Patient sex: F
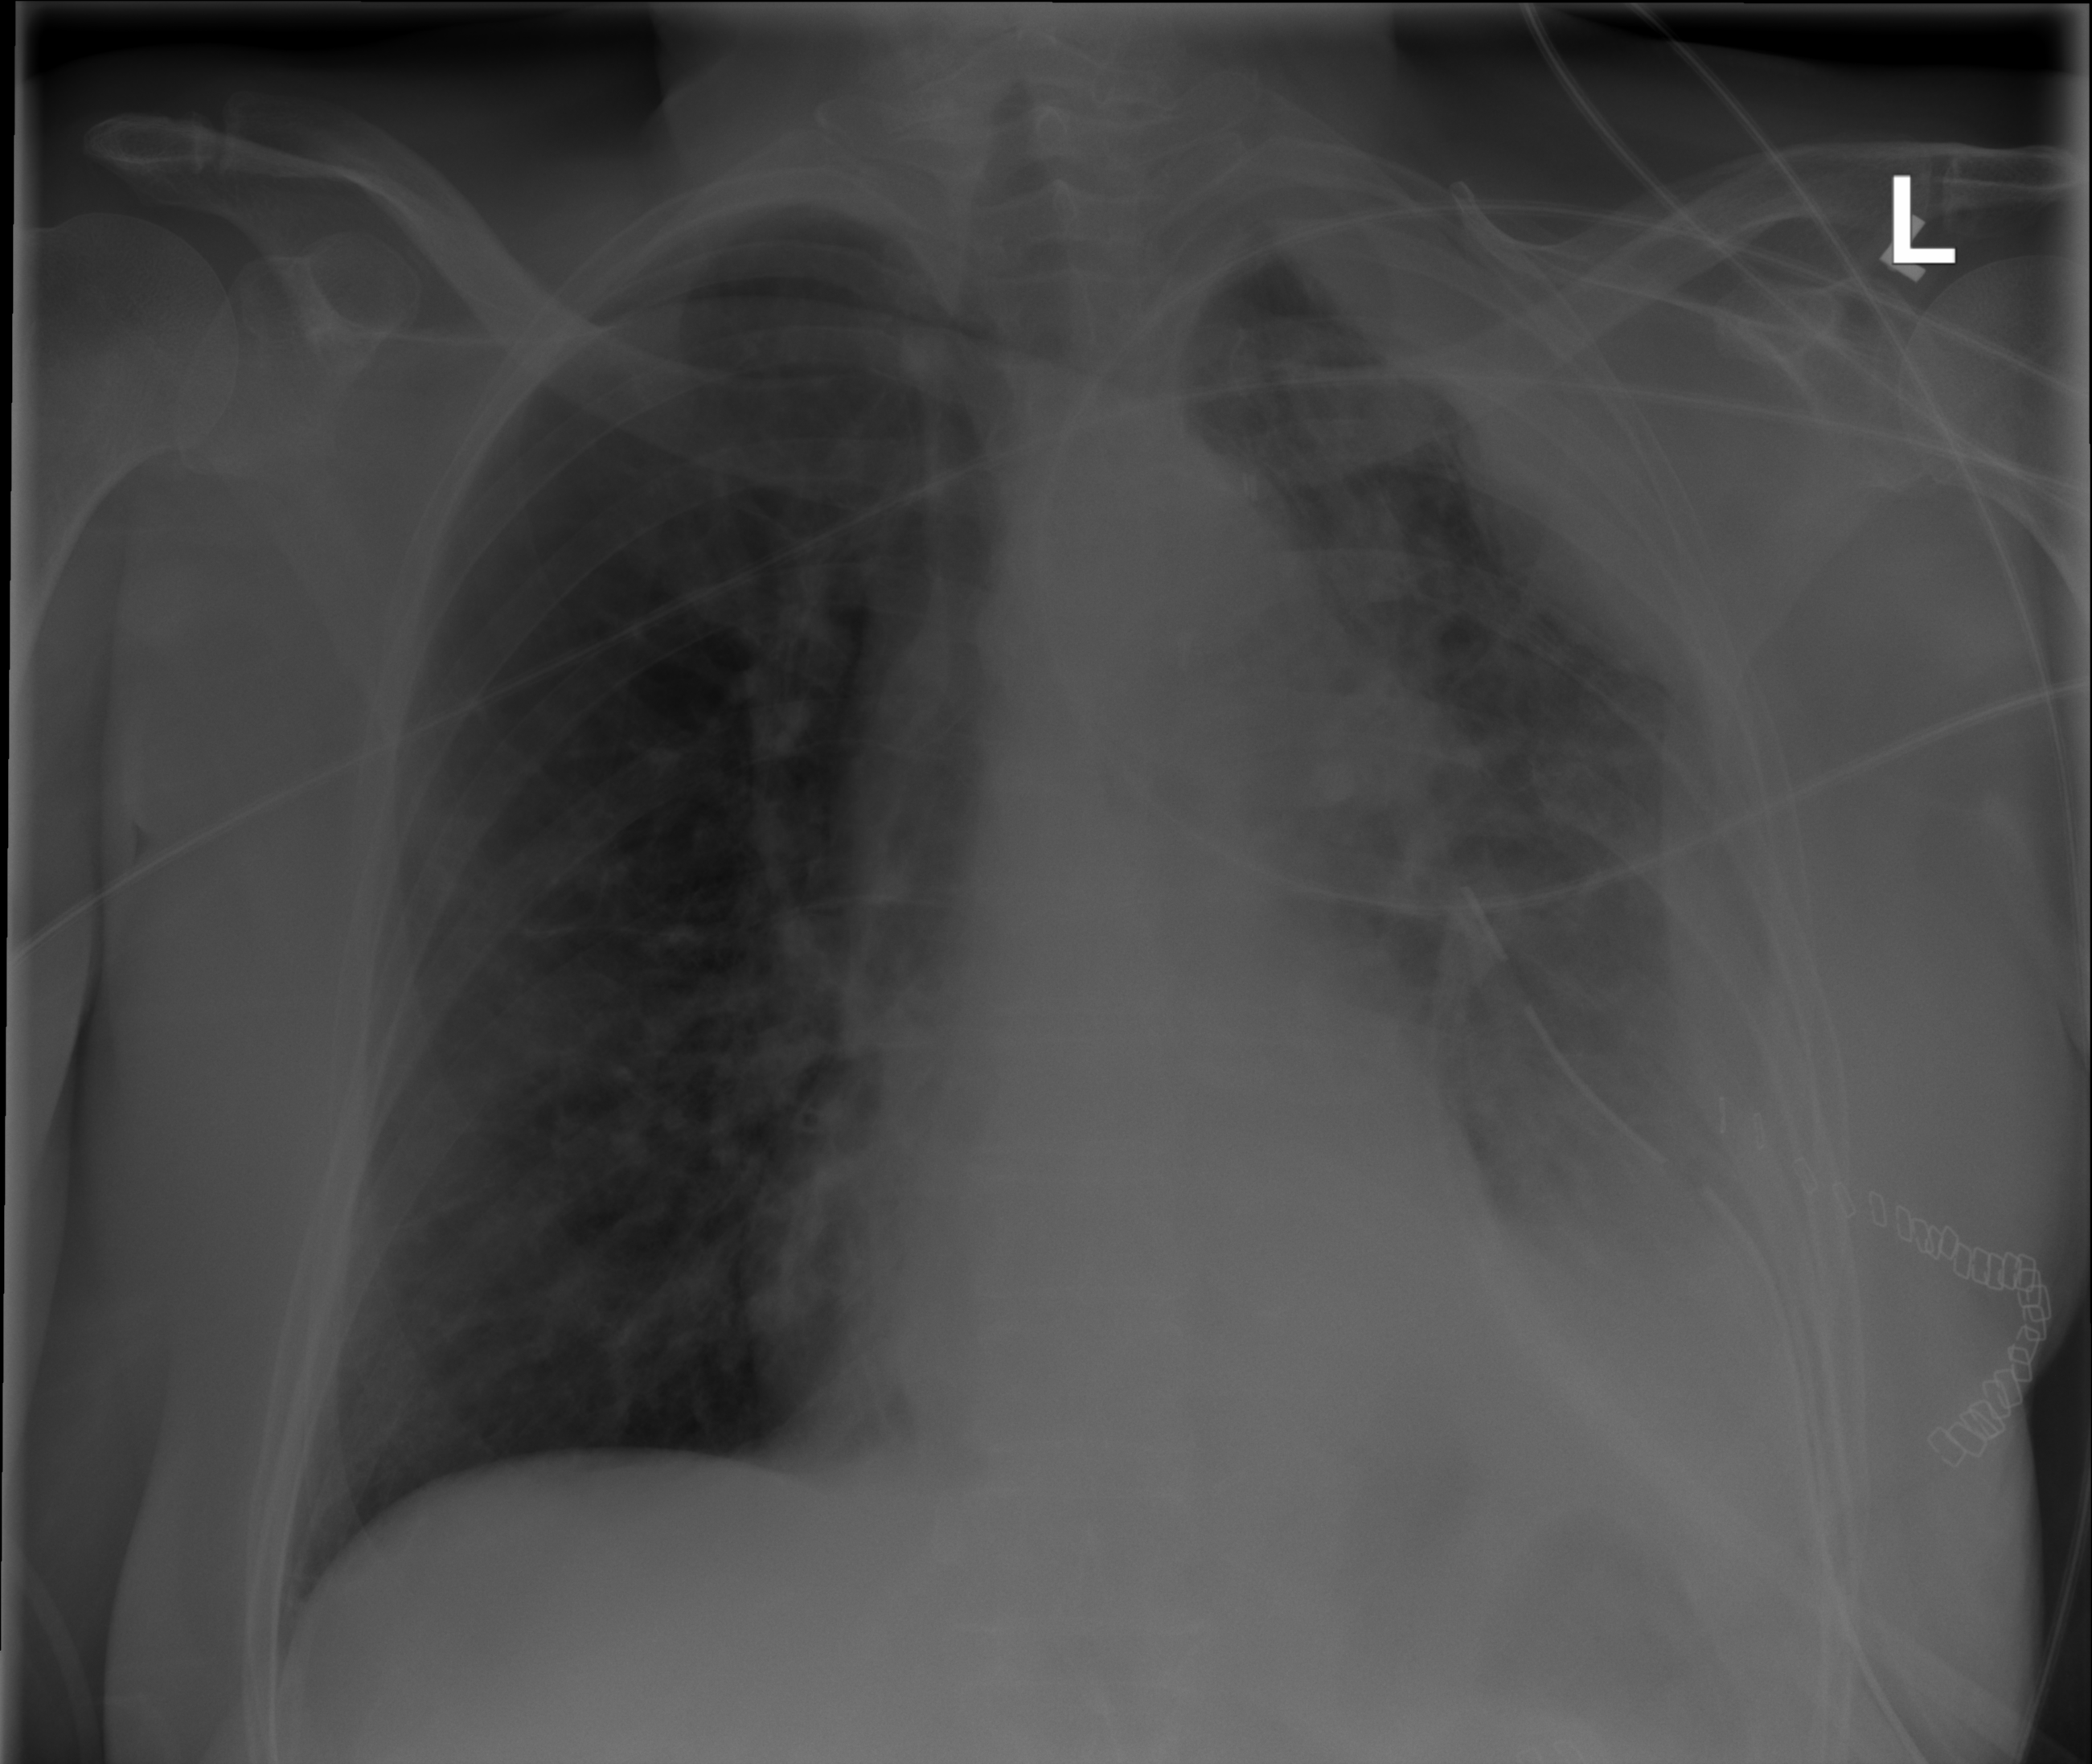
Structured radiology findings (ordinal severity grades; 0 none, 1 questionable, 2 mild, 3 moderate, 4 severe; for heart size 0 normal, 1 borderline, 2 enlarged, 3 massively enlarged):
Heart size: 2
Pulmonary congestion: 2
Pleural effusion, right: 0
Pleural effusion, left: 3
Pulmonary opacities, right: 0
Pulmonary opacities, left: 2
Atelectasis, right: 0
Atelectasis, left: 3